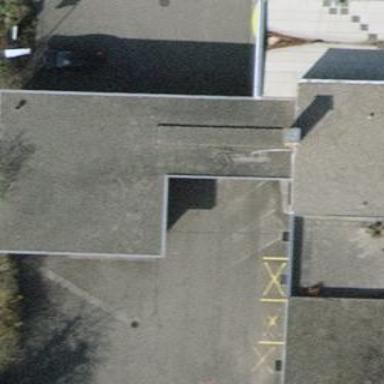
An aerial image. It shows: View of roof of building.